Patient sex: M
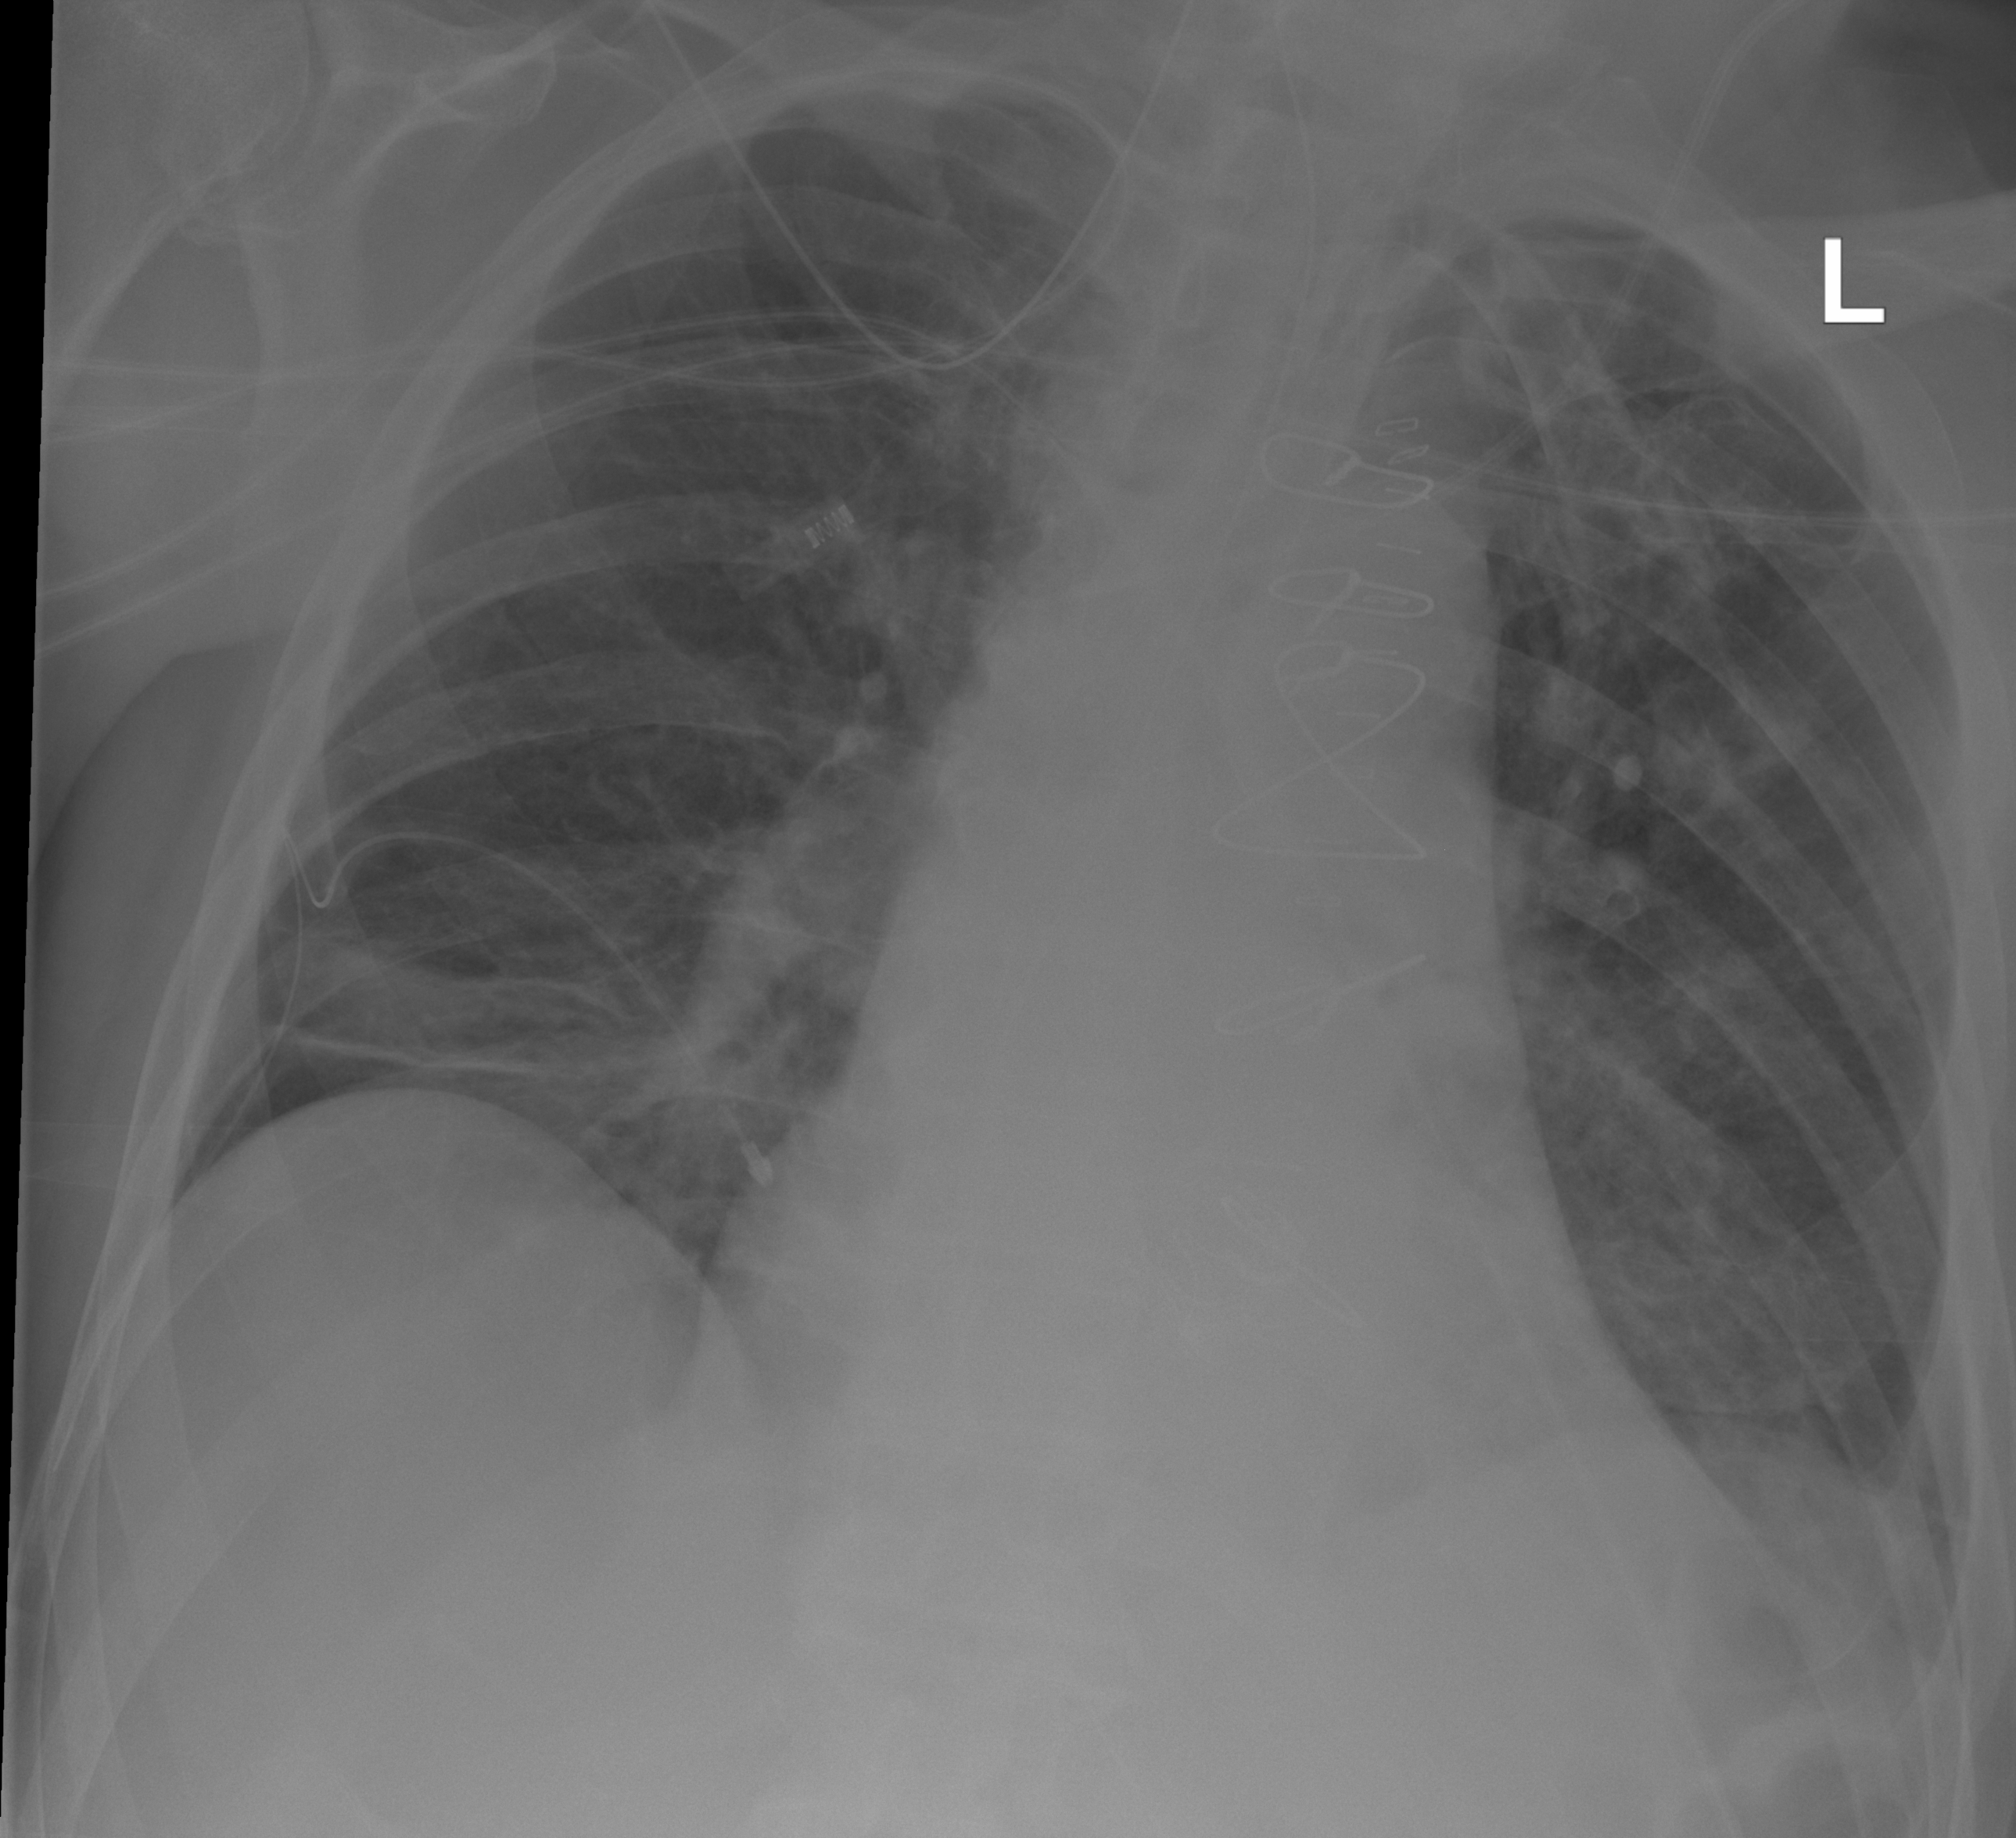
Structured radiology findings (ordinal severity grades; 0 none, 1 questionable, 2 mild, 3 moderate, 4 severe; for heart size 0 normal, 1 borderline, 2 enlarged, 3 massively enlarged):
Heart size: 2
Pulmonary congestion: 2
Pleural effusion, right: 0
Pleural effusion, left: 2
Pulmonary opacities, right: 0
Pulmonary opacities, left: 0
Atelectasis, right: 2
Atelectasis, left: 2